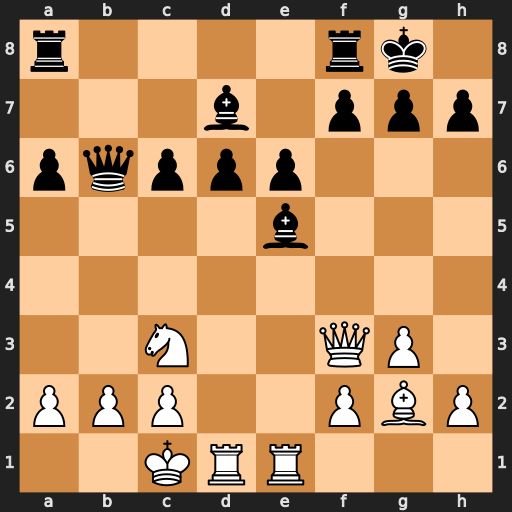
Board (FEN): r4rk1/3b1ppp/pqppp3/4b3/8/2N2QP1/PPP2PBP/2KRR3
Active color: w
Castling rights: -
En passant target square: -
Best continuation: Rxe5 dxe5 Rxd7